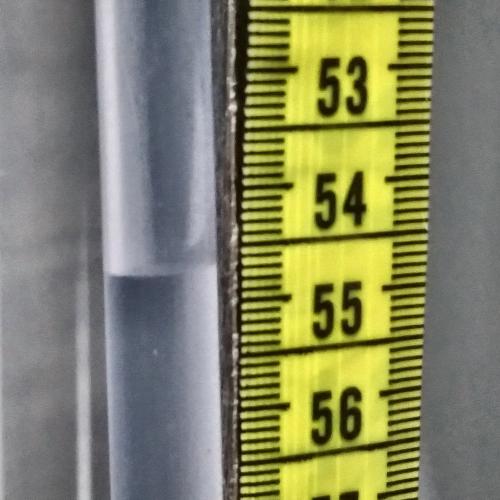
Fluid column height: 54.7 cm